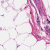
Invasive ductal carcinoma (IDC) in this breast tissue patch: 0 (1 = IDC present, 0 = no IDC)